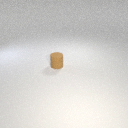
small brown rubber cylinder